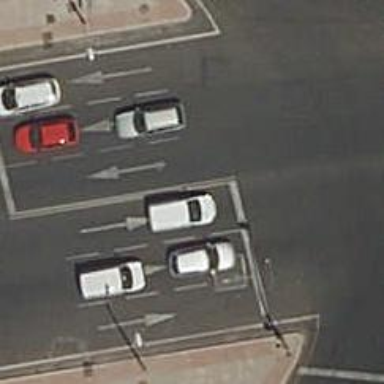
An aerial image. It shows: Road with traffic signals.